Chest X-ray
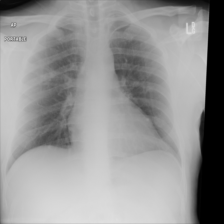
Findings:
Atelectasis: negative
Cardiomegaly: negative
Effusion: negative
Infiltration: negative
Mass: negative
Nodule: negative
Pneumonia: negative
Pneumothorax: negative
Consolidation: negative
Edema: negative
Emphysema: negative
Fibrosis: negative
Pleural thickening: negative
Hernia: negative